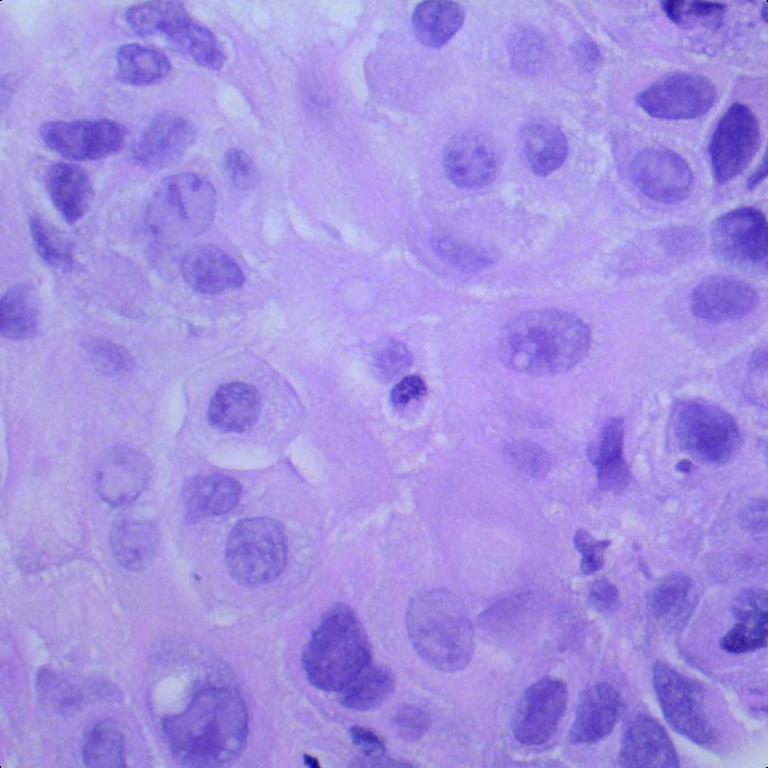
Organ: lung
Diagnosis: squamous carcinomas